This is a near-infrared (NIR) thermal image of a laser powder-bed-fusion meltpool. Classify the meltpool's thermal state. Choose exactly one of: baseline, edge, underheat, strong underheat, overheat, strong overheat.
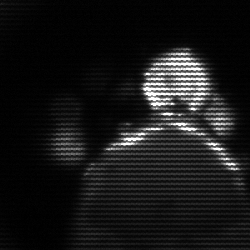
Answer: edge